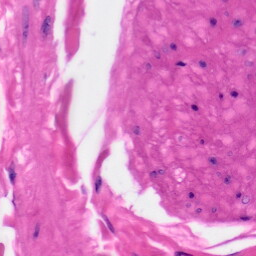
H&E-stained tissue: Skin